Question: In the following picture what is the attribute that I should set if I want to hard code the string it shows for that type of class?

In the same way I can hardcode the attribute in the red circle by:
> '''
[DisplayName("OriginalJoint2")]
'''
What would be the equivalent for the yellow highlighted property?
Thanks in advance!
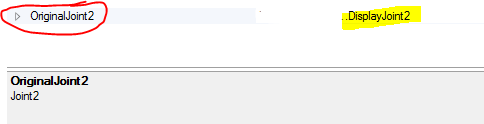
Answer: I assume you want to show a particular string in the "value" column of the property grid?
For this, you will need to implement a TypeConverter. See <URL>.